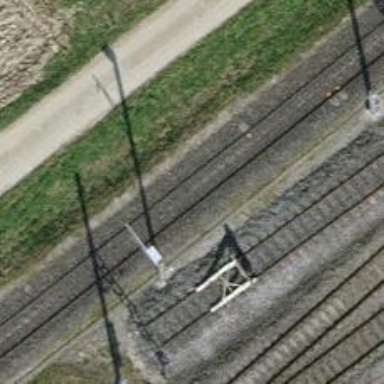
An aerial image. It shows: Railway yard with one track. The railway is electrified with contact line.